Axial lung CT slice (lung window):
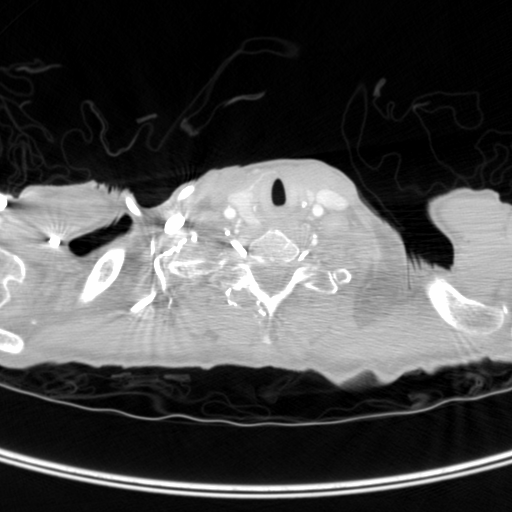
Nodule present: no